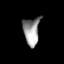
Tissue: lung
Cell type: Fibroblasts
Senescence score: 0.5853
Nuclear area (px): 439
Mean DAPI intensity: 151.656